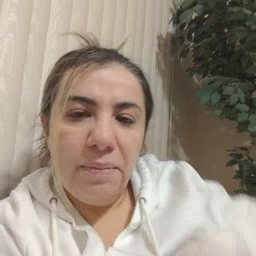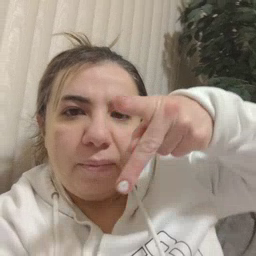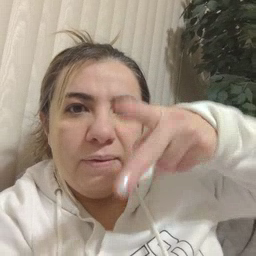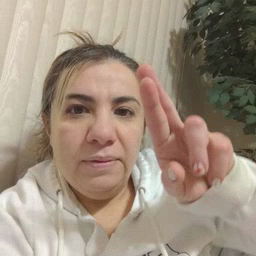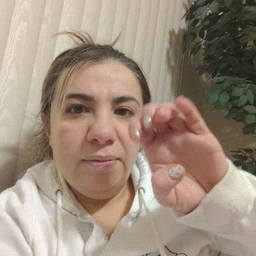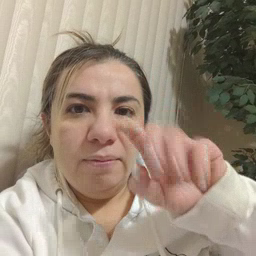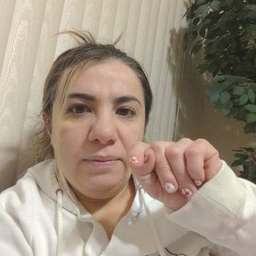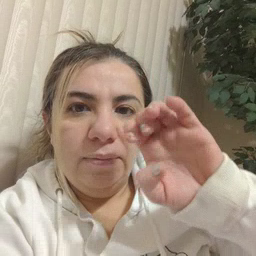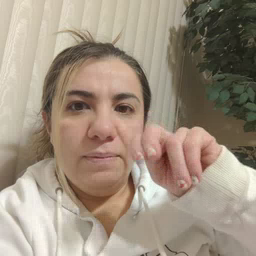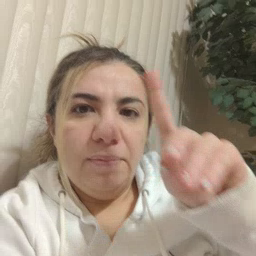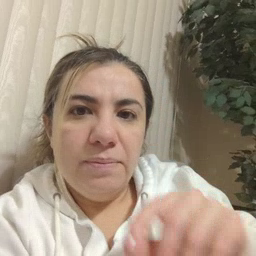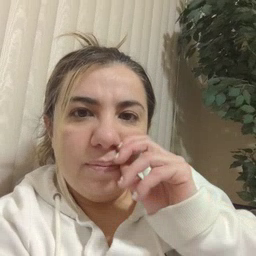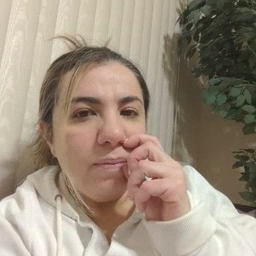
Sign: pretend